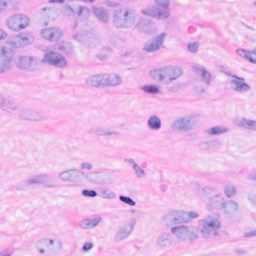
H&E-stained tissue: Breast